Question:
I'm attempting to get click events working on my WebGL based 3D graph library called <URL>?
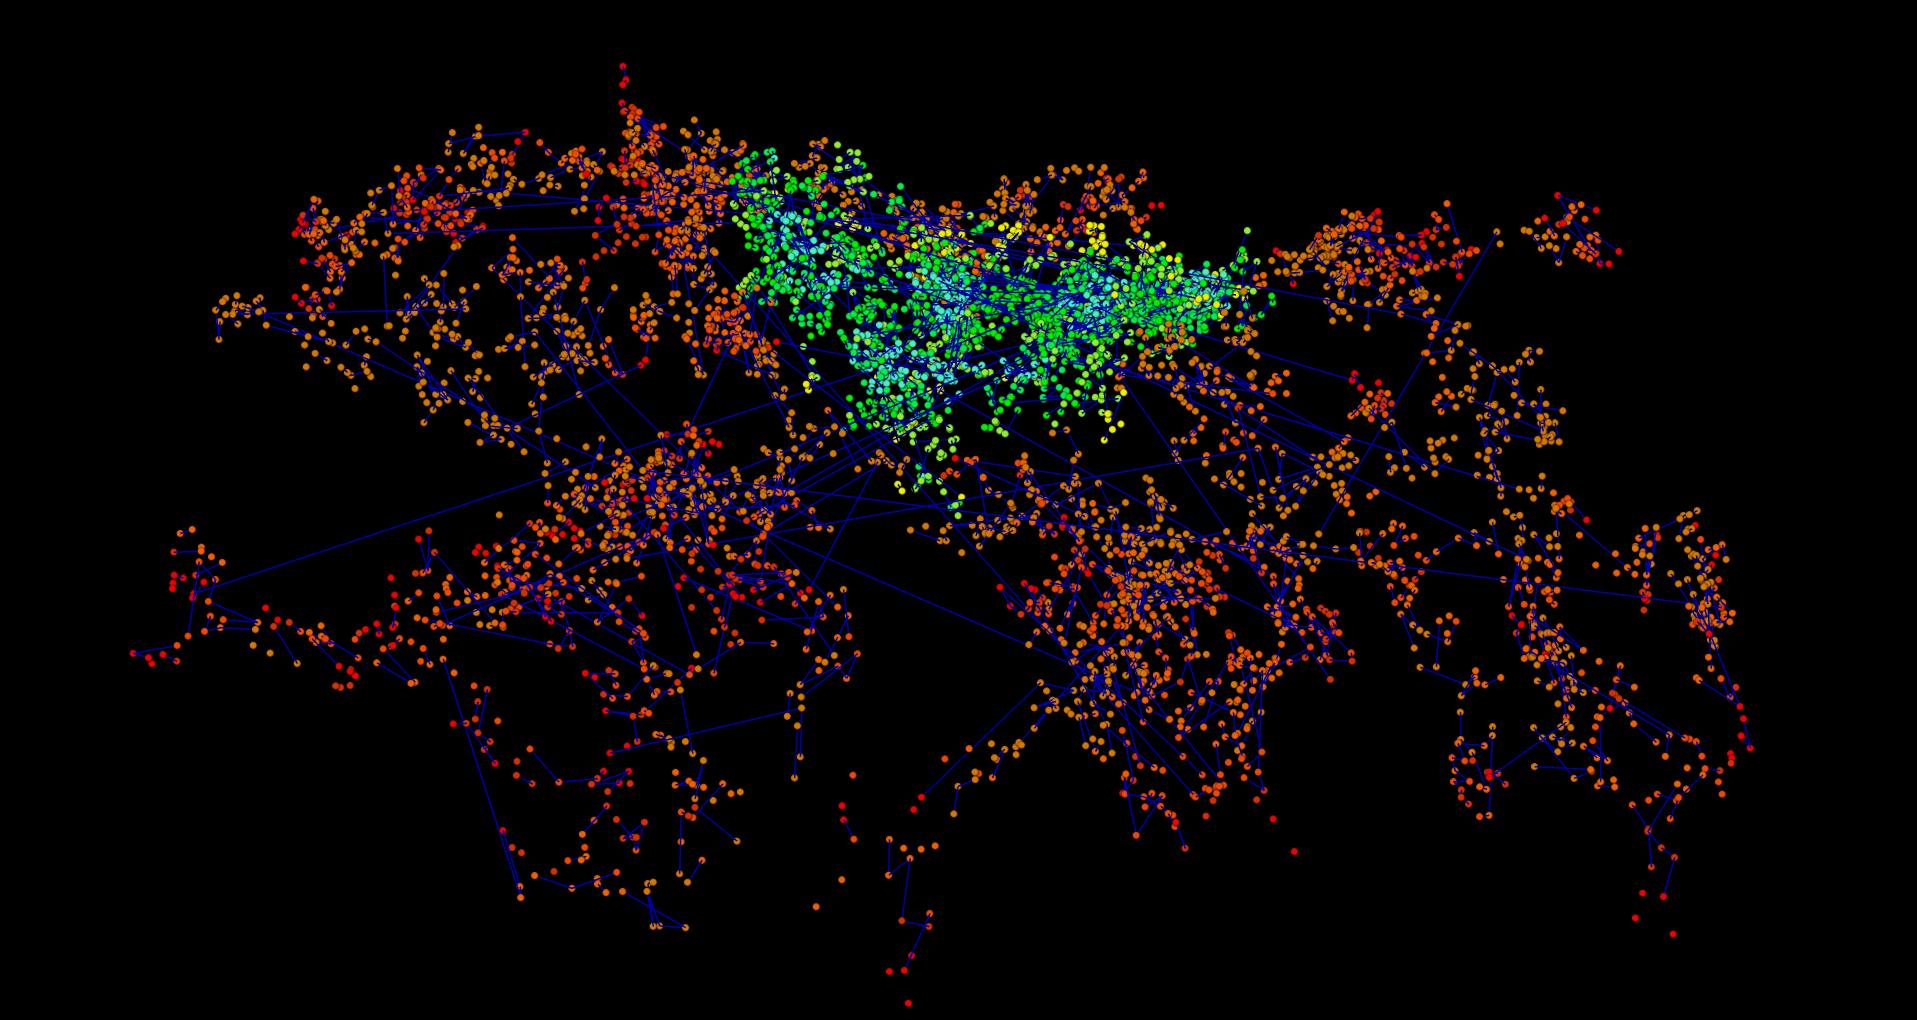
Answer: I needed to increase the <URL>